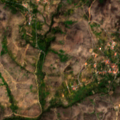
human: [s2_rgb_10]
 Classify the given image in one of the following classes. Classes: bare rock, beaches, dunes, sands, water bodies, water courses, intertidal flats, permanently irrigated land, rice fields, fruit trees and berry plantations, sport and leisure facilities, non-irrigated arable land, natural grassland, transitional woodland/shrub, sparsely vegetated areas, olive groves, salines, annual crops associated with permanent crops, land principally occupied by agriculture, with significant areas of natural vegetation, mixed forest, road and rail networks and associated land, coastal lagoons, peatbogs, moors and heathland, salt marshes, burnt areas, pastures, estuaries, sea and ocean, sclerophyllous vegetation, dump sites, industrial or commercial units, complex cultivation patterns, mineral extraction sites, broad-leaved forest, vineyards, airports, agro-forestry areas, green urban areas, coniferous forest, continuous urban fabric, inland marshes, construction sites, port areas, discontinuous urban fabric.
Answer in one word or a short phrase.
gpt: complex cultivation patterns, moors and heathland, transitional woodland/shrub